Aerial crown-view tile of a tropical tree (Barro Colorado Island, Panama), acquired 20250616:
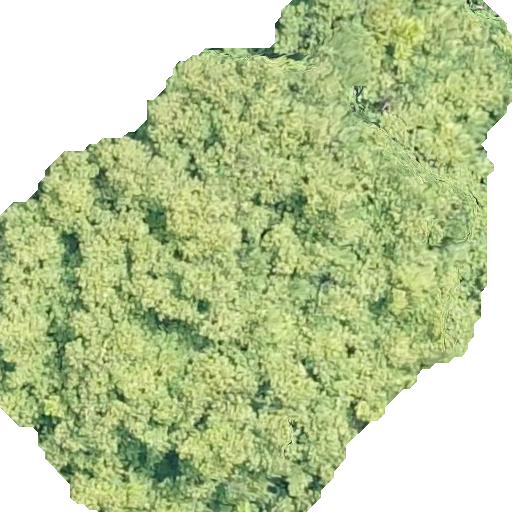
Species: Tachigali panamensis
GBIF accepted scientific name: Tachigali panamensis
Crown area: 298.84 m²